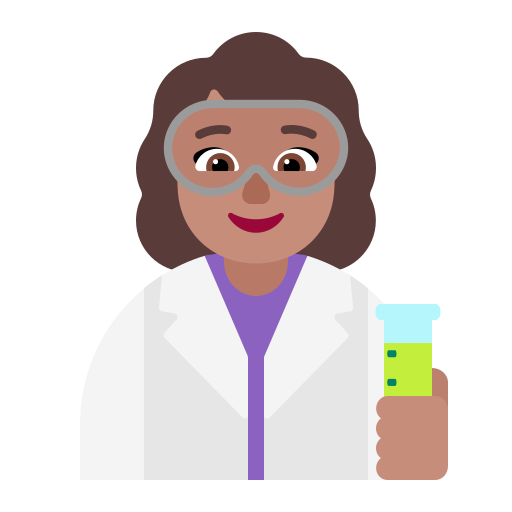
woman scientist flat